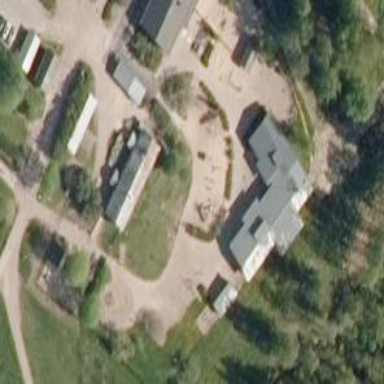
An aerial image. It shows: Kindergarten.